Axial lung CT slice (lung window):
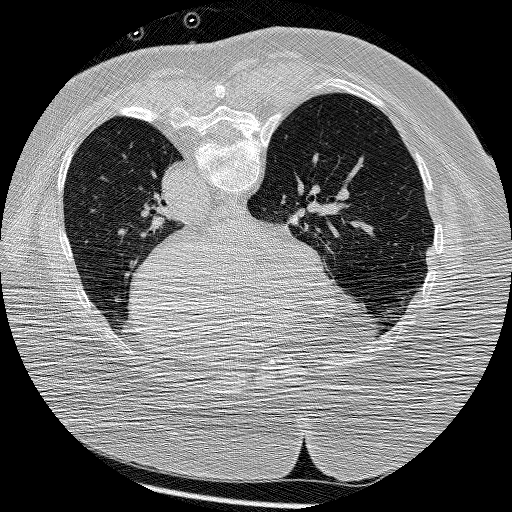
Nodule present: no